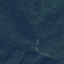
Land use / land cover: Forest